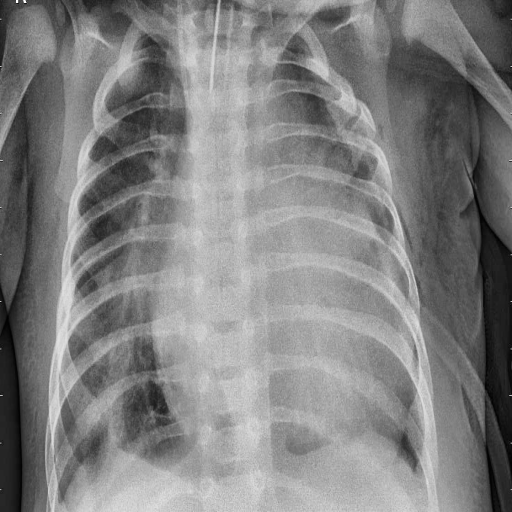
Finding: PNEUMONIA